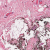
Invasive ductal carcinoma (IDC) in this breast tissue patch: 0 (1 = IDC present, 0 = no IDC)